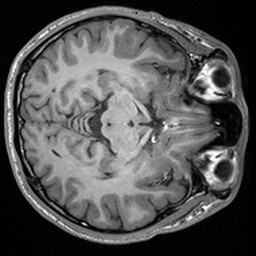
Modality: T1w
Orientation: axial
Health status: healthy
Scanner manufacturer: siemens
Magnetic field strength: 3 T
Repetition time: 1.9 s
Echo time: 0.00227 s